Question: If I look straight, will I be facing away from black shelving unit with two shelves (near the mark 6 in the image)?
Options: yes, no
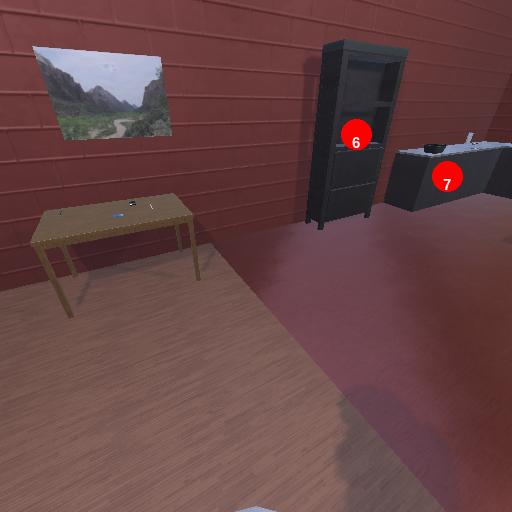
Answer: yes